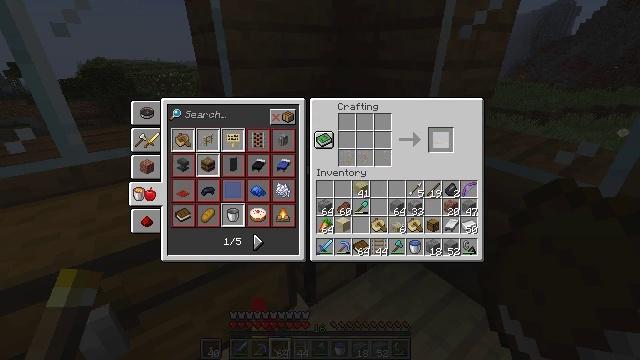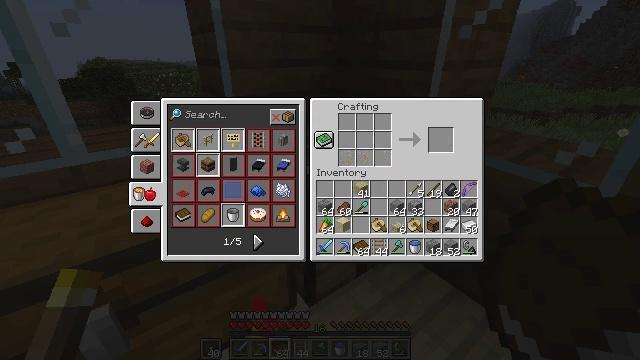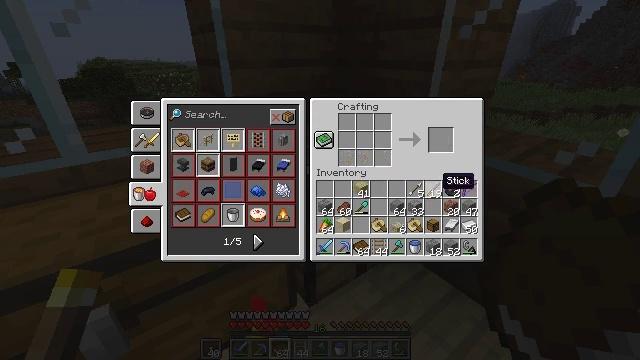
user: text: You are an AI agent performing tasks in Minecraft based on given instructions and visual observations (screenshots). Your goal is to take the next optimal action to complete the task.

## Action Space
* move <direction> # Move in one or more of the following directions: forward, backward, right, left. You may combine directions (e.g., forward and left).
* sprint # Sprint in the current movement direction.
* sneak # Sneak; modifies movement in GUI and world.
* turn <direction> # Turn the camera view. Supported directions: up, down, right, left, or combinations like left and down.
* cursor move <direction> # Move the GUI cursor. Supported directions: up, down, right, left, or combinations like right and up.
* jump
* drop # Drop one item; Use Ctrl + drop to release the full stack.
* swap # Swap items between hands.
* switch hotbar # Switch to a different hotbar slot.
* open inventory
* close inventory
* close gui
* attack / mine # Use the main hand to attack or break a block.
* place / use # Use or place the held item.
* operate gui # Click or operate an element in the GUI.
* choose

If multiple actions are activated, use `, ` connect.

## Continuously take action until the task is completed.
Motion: motion action
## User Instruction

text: Produce birch slabs with birch planks at the crafting table.
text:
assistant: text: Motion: sneak, turn down
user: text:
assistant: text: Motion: sneak, turn down
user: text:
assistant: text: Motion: no_op